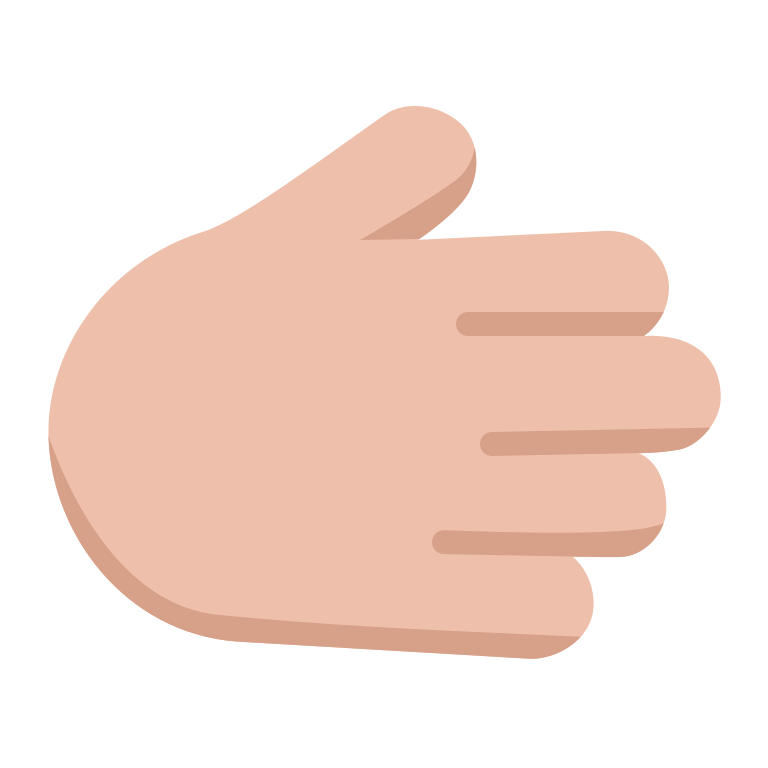
rightwards hand flat  light